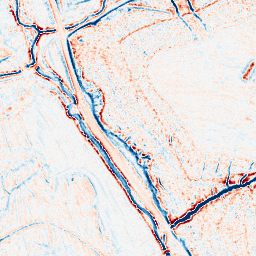
Category: edge_preserving
Decomposition family: bilateral
Decomposition parameters: d: 9
sigma_color: 75
sigma_space: 150
Upsampling method: sinc_hamming
Upsampling parameters: scale: 2
kernel_size: 16
Upsampling scale: 2